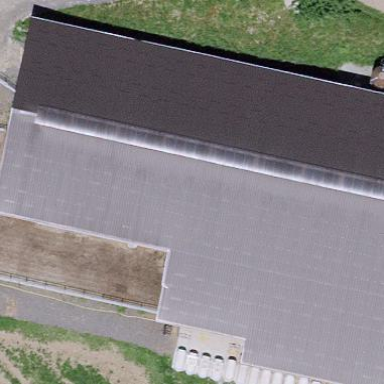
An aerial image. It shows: Farm auxiliary building.